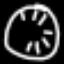
Label: clock